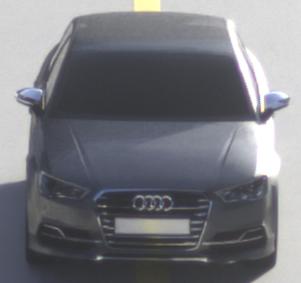
Make: Audi
Model: S3
Detailed model: 8V
Model produced from: 2013
Model produced until: 2020
Doors: 4
Color: gray
Road condition: dry road
Daytime: sunrise or sunset
Contrast: medium contrast